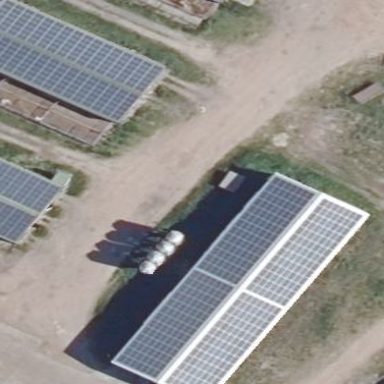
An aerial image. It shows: Solar photovoltaic panel generator located in farm auxiliary building. The generator provides electricity through small installation.